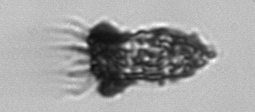
Label: Tintinnopsis